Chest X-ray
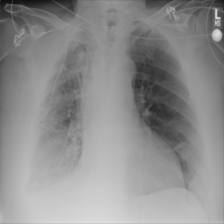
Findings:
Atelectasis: negative
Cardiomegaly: negative
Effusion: negative
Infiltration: negative
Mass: negative
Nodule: negative
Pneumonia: negative
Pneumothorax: negative
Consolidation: negative
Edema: negative
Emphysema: negative
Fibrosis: negative
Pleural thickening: negative
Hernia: negative